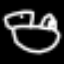
Label: frog